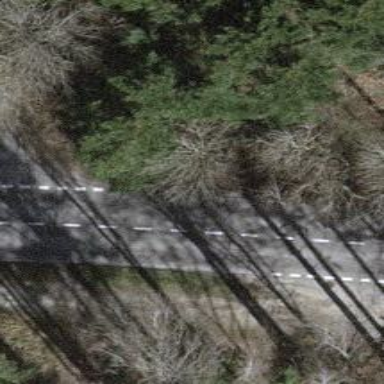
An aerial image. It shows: Tertiary road.